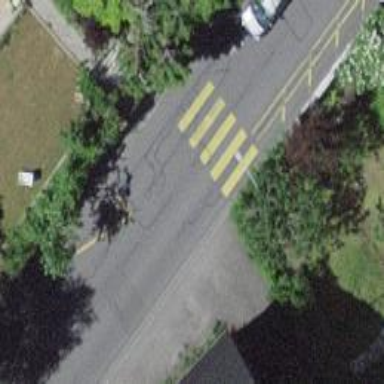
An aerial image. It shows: Uncontrolled zebra crossing on the road.